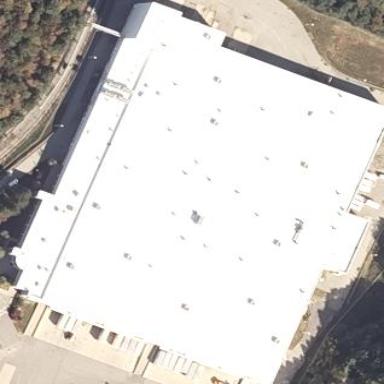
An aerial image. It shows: Warehouse.